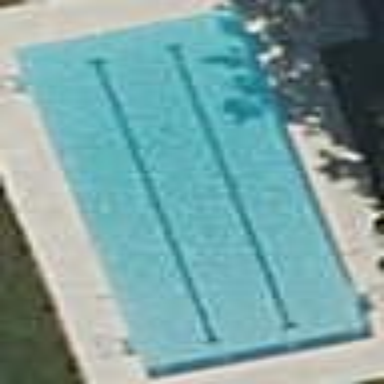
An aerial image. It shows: Swimming pool located in leisure land.